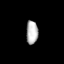
Tissue: prostate
Cell type: Epithelial cells
Senescence score: 0.3486
Nuclear area (px): 274
Mean DAPI intensity: 178.661